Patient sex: M
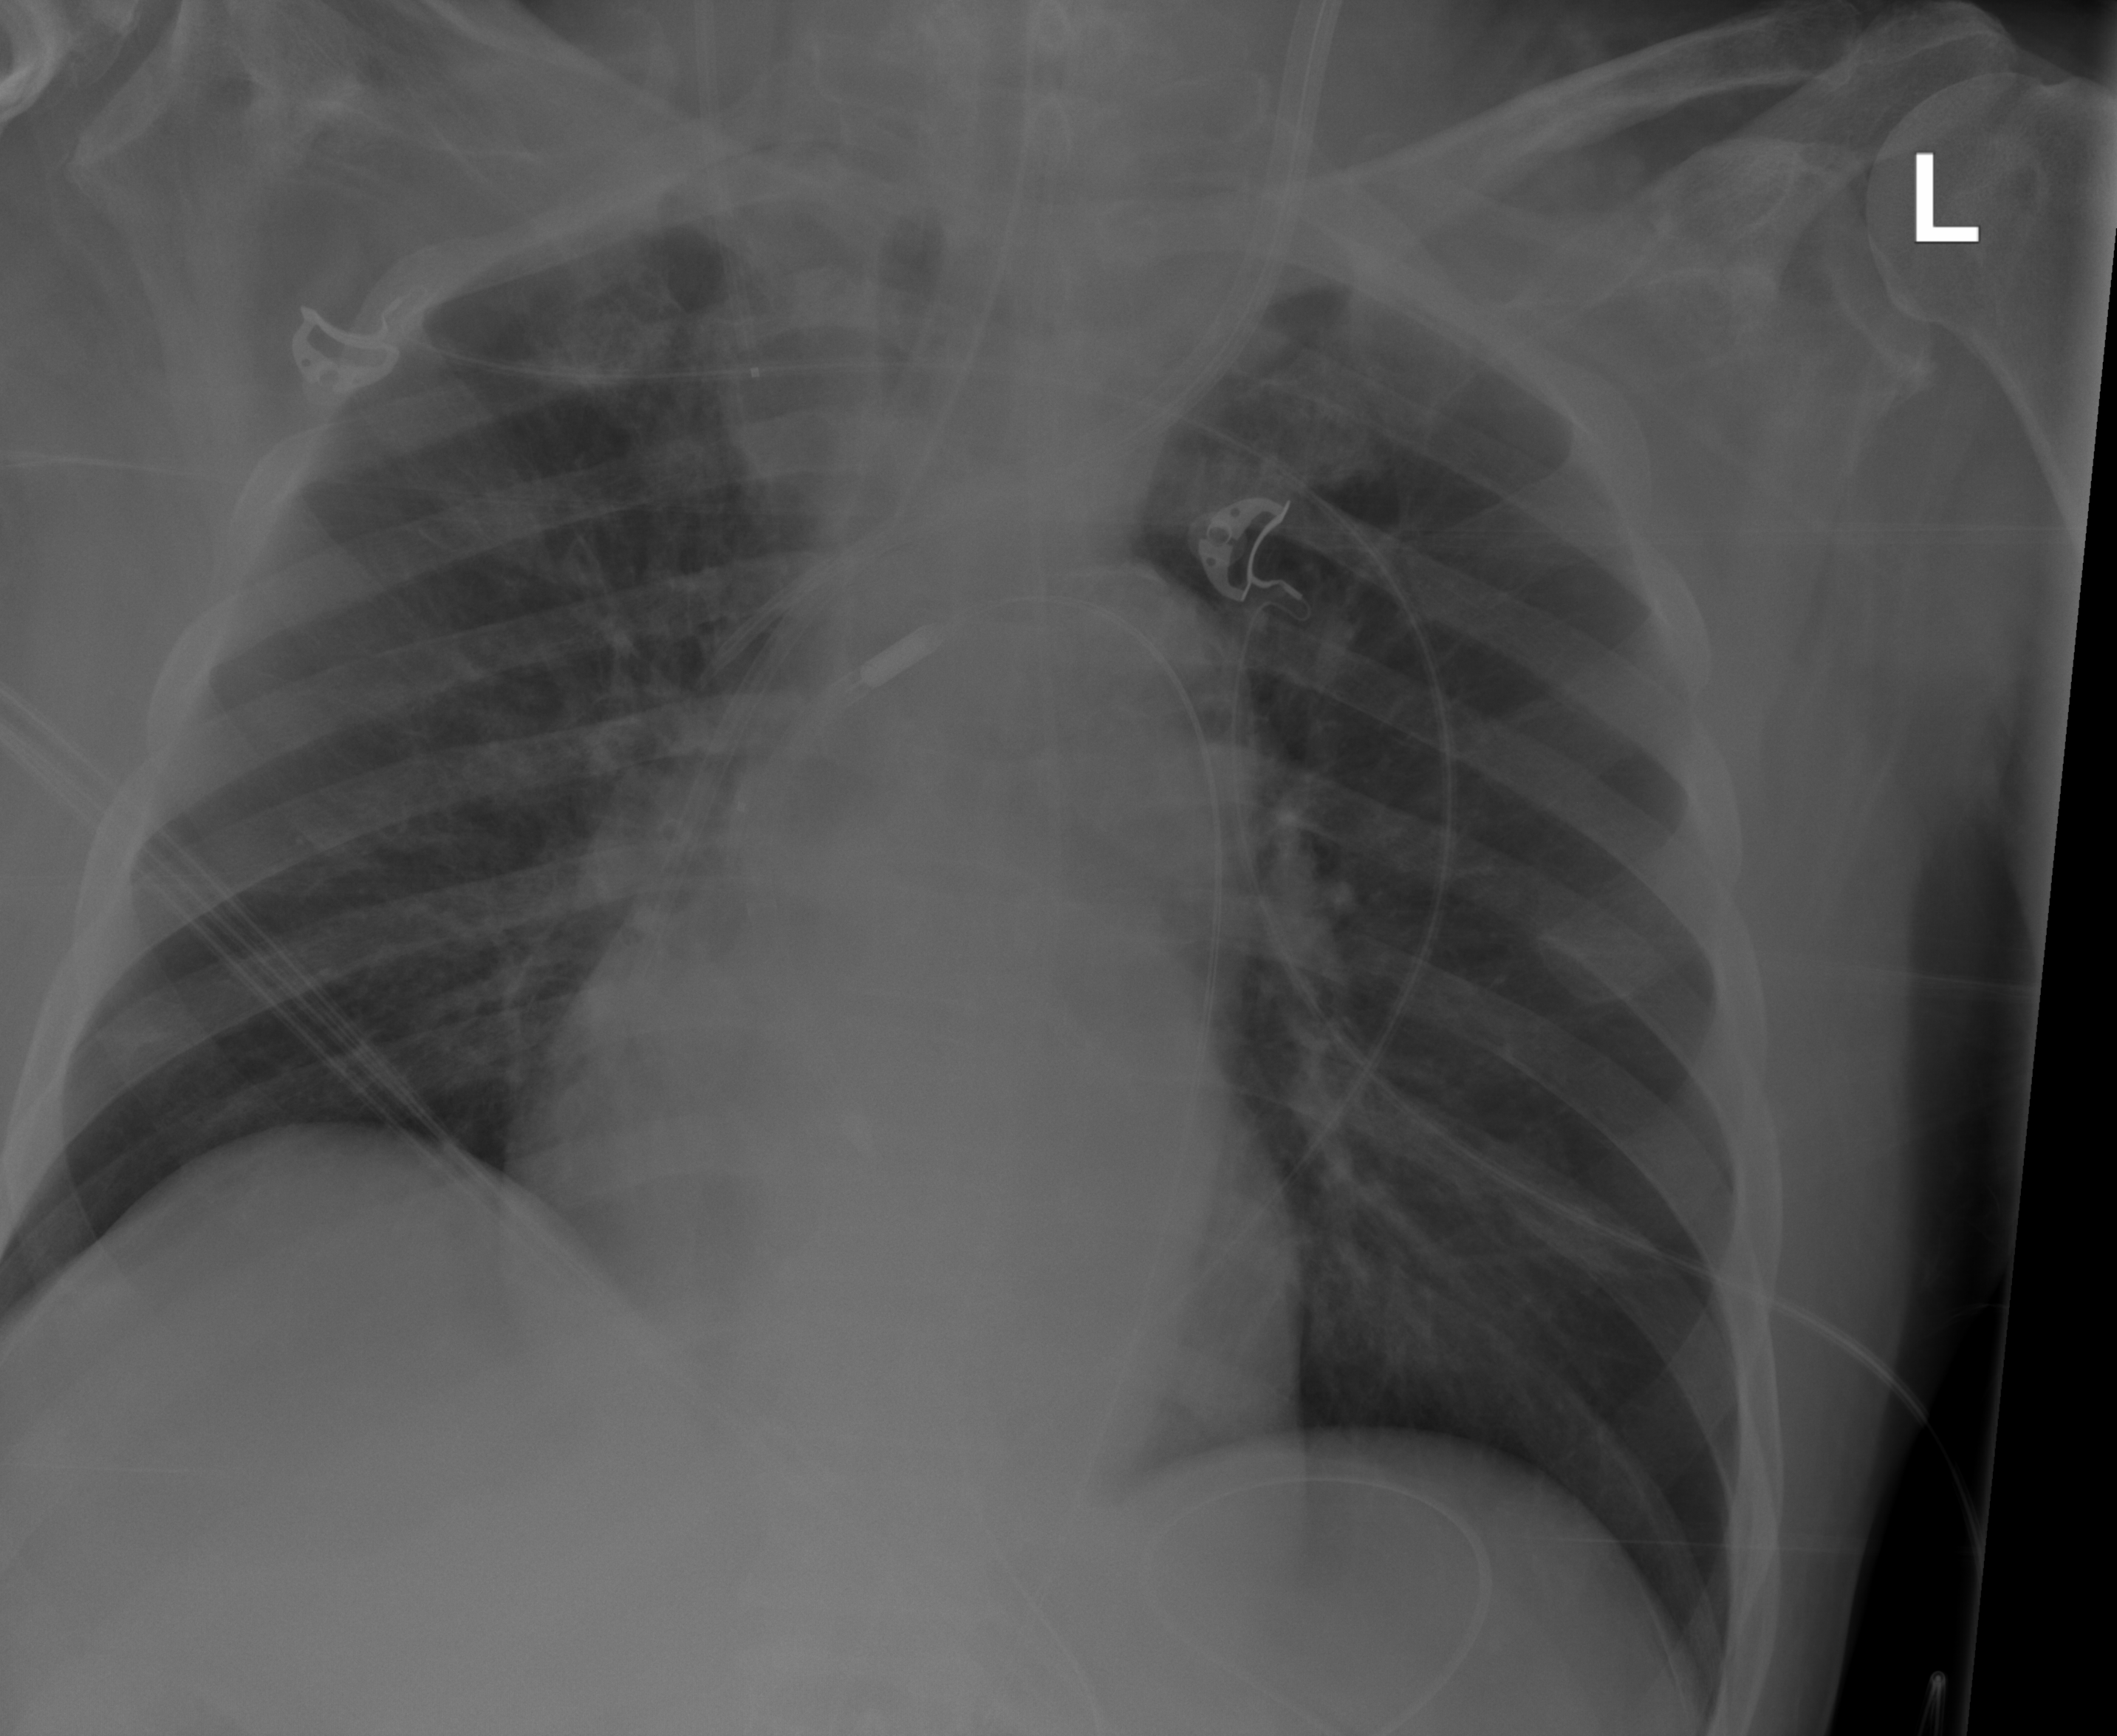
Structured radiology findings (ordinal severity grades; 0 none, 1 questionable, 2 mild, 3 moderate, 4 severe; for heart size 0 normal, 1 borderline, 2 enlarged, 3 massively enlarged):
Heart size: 0
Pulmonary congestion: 0
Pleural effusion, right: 0
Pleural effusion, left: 0
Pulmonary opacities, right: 0
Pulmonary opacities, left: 0
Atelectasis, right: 0
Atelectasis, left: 0